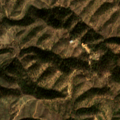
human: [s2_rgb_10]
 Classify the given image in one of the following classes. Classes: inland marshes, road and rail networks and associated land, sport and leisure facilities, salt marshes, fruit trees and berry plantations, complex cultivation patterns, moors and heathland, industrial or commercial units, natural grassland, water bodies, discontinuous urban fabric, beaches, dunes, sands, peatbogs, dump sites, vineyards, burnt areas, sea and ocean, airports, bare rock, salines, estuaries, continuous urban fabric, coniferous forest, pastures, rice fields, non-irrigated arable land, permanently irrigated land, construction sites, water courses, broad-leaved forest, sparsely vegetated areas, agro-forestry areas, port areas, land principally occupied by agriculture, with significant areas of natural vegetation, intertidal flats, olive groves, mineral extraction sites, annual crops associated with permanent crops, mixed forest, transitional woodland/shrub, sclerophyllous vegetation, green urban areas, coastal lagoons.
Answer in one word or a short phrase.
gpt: land principally occupied by agriculture, with significant areas of natural vegetation, agro-forestry areas, broad-leaved forest